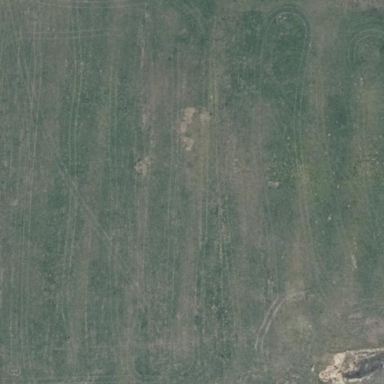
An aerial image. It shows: Meadow enclosed by fence.